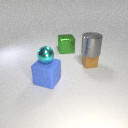
large gray metal cylinder above small brown rubber cube